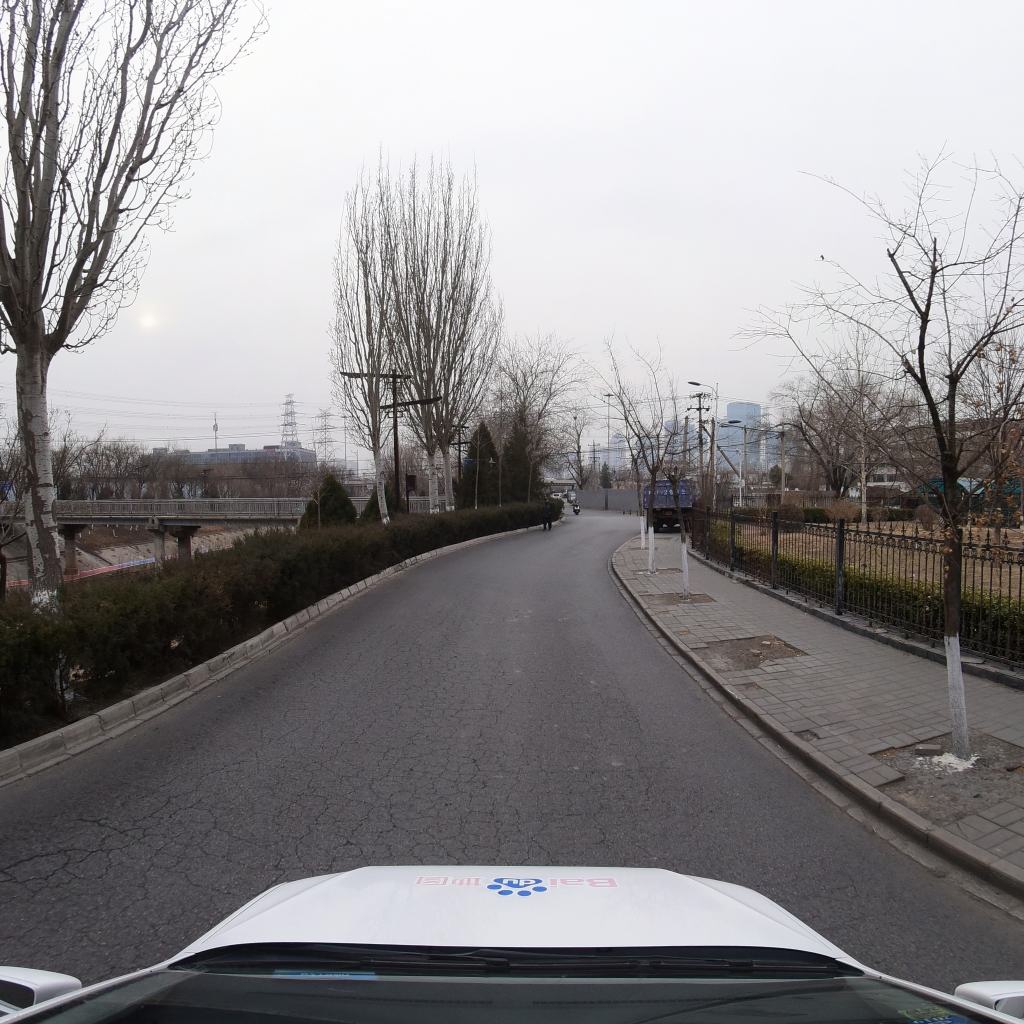
Region: Fengtai
Road damage annotations: alligator crack